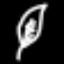
Label: leaf